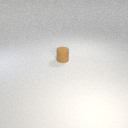
small brown rubber cylinder